Field crop: tomato
Growth stage: 1
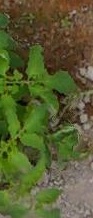
Species: tomato